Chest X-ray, AP view. Patient: 46 years old, sex M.
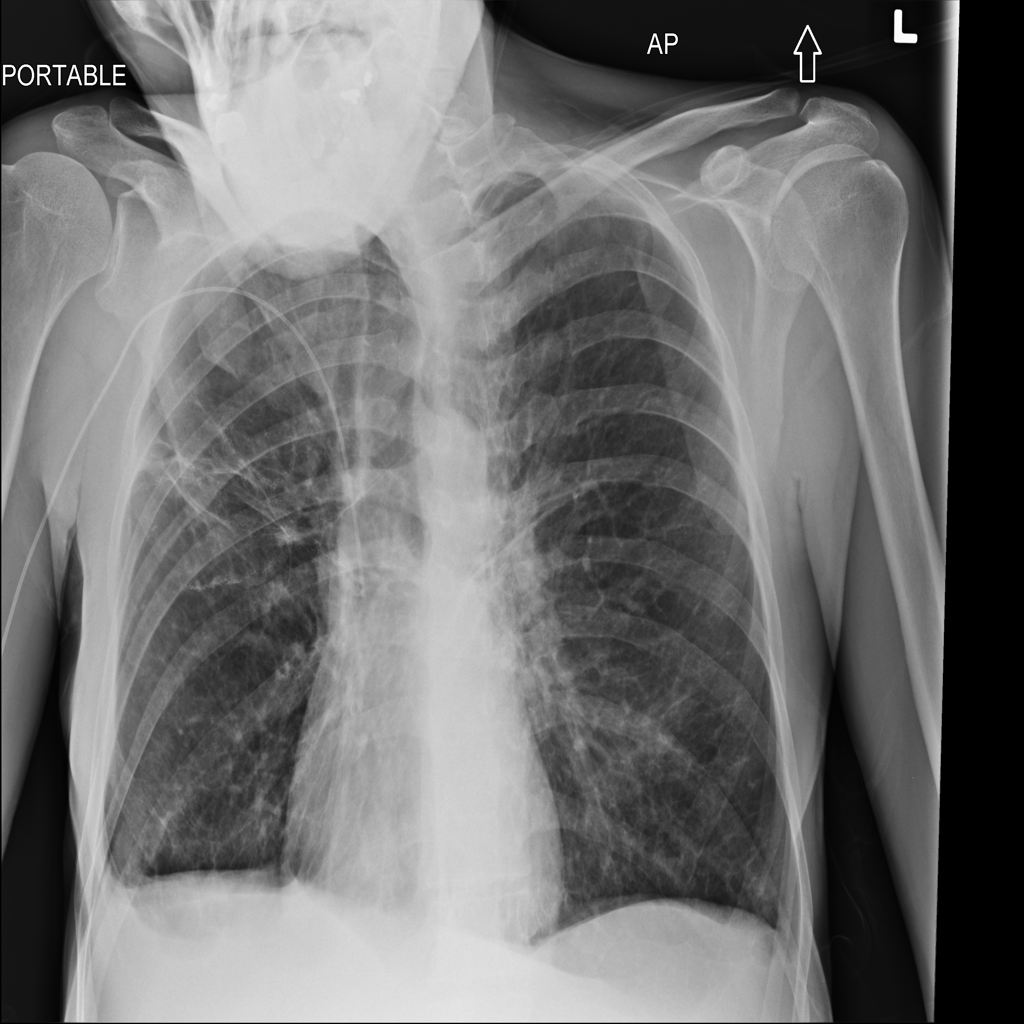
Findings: Pleural_Thickening